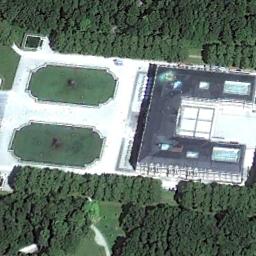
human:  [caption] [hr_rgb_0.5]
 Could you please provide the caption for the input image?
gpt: The palace is surrounded by trees .

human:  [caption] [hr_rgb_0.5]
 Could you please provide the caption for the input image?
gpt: The palace is surrounded by lush forests .

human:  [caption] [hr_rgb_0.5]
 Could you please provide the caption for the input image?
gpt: The dark gray palace with some clearings is surrounded by a forest .

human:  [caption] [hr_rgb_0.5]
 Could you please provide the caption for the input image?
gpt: The palace is on the grass surrounded by trees .

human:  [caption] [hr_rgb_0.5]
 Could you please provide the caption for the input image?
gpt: There are many green trees around the black palace .